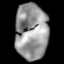
Tissue: lung
Cell type: Epithelial cells
Senescence score: 0.1743
Nuclear area (px): 1803
Mean DAPI intensity: 149.943